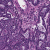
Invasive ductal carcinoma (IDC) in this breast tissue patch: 1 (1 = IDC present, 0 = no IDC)